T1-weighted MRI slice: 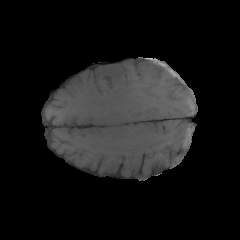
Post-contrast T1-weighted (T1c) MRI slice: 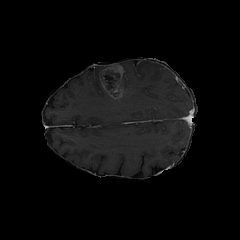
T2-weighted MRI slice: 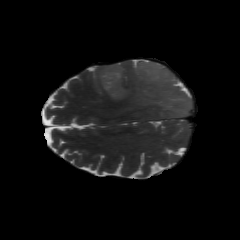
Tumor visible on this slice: yes